Interaction volume radius: 5 \u00c5
Interaction volume height: 25 \u00c5
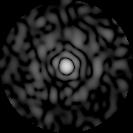
Disorder parameter: 0.8442